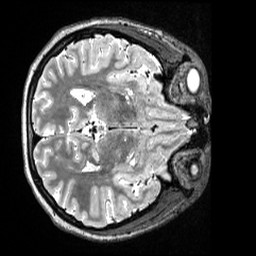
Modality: T2w
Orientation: axial
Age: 23
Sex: female
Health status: healthy
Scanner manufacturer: siemens
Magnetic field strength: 3 T
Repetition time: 3.2 s
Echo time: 0.563 s